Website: home-depot
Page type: cart
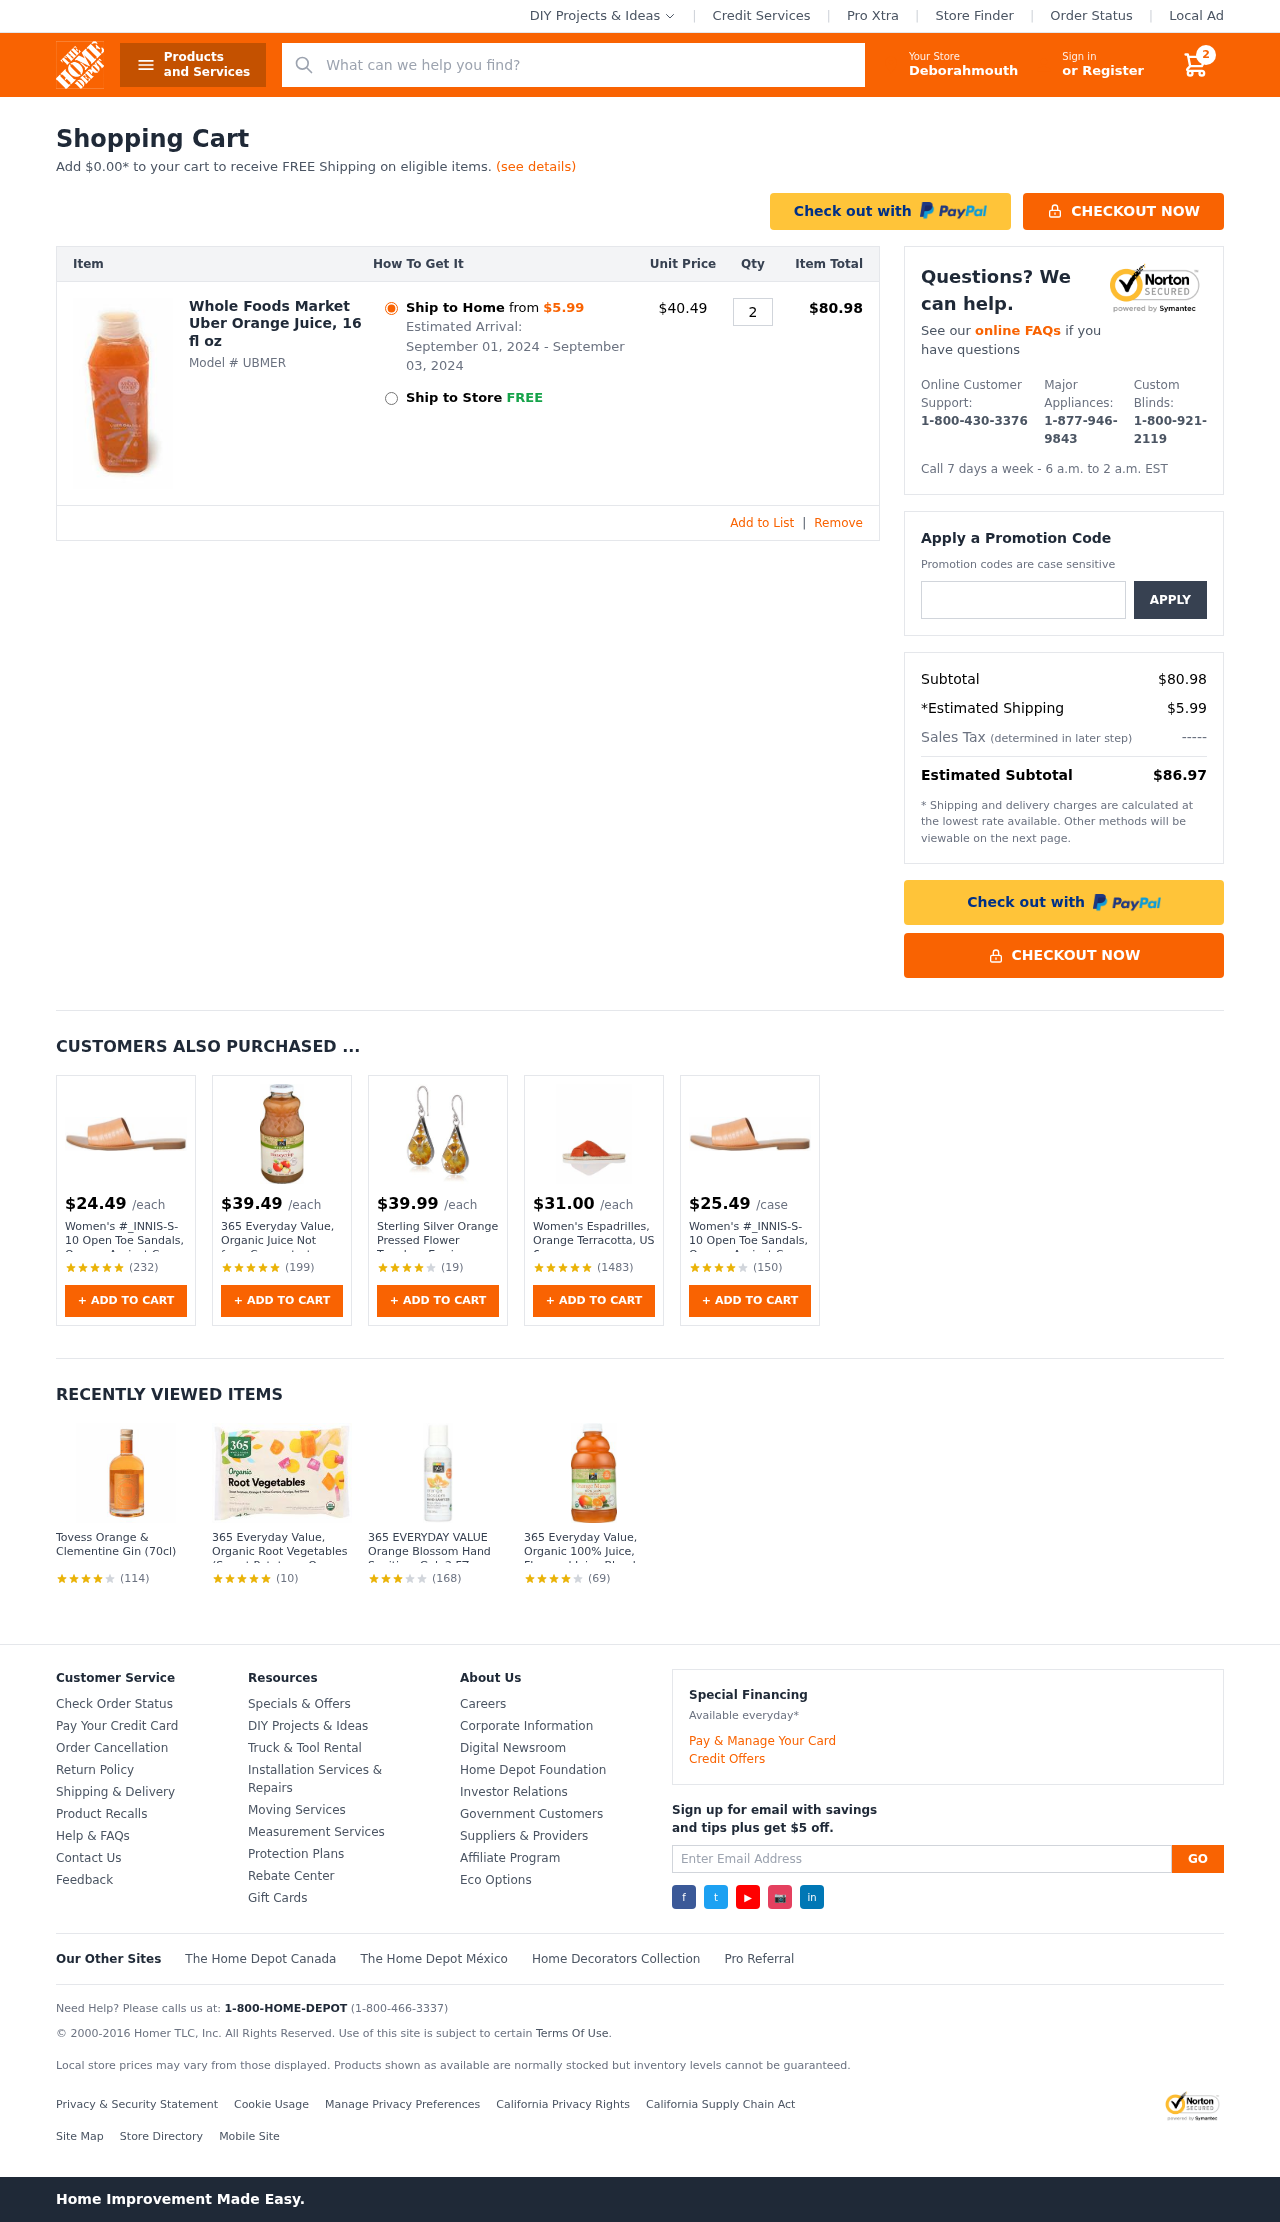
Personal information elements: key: PII_CITY
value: Deborahmouth
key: PII_PROMO_CODE
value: WINTER32
Product elements: key: PRODUCT1_NAME
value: Whole Foods Market Uber Orange Juice, 16 fl oz
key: PRODUCT1_PRICE
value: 40.49
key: PRODUCT1_QUANTITY
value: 2
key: PRODUCT2_PRICE
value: $24.49
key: PRODUCT2_NAME
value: Women's #_INNIS-S-10 Open Toe Sandals, Orange Apricot Croc, 9.5 us
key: PRODUCT2_NUM_RATINGS
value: (232)
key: PRODUCT3_PRICE
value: $39.49
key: PRODUCT3_NAME
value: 365 Everyday Value, Organic Juice Not from Concentrate - Pasteurized, Honeycrisp Apple, 32 fl oz
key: PRODUCT3_NUM_RATINGS
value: (199)
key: PRODUCT4_PRICE
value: $39.99
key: PRODUCT4_NAME
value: Sterling Silver Orange Pressed Flower Teardrop Earrings
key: PRODUCT4_NUM_RATINGS
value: (19)
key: PRODUCT5_PRICE
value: $31.00
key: PRODUCT5_NAME
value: Women's Espadrilles, Orange Terracotta, US 6
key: PRODUCT5_NUM_RATINGS
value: (1483)
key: PRODUCT6_PRICE
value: $25.49
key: PRODUCT6_NAME
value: Women's #_INNIS-S-10 Open Toe Sandals, Orange Apricot Croc, us-0 / asia size s
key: PRODUCT6_NUM_RATINGS
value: (150)
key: PRODUCT7_NAME
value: Tovess Orange & Clementine Gin (70cl)
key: PRODUCT7_NUM_RATINGS
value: (114)
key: PRODUCT8_NAME
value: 365 Everyday Value, Organic Root Vegetables (Sweet Potatoes, Orange Carrots, Yellow Carrots, Parsnip
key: PRODUCT8_NUM_RATINGS
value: (10)
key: PRODUCT9_NAME
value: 365 EVERYDAY VALUE Orange Blossom Hand Sanitizer Gel, 2 FZ
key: PRODUCT9_NUM_RATINGS
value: (168)
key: PRODUCT10_NAME
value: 365 Everyday Value, Organic 100% Juice, Flavored Juice Blend from Concentrate, Orange Mango, 32 fl o
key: PRODUCT10_NUM_RATINGS
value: (69)
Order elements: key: ORDER_NUM_ITEMS
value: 2
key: AMOUNT_TO_FREE_SHIPPING
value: $0.00
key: ORDER_SHIPPING_DATE
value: September 01, 2024
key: ORDER_DELIVERY_DATE
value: September 03, 2024
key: ORDER_ITEM_TOTAL
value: $80.98
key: ORDER_SUBTOTAL
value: $80.98
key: ORDER_SHIPPING_COST
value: $5.99
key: ORDER_TOTAL
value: $86.97
Search elements: key: HEADER_SEARCH
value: What can we help you find?